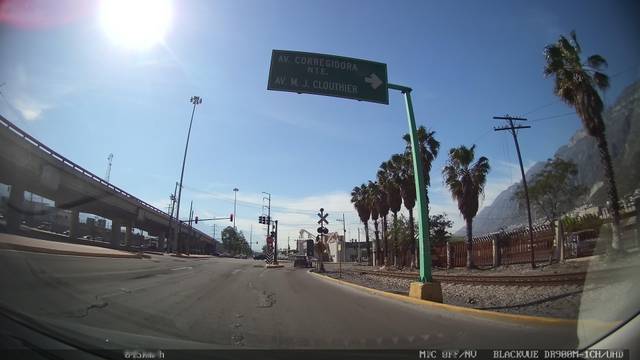
Region: Mexico
Coordinates: 25.675, -100.402